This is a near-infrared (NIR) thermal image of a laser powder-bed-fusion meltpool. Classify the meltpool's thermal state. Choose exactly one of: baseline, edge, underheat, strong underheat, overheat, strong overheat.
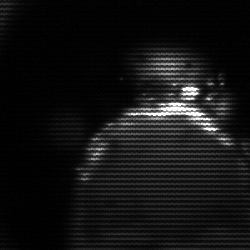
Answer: edge